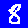
Digit: 8